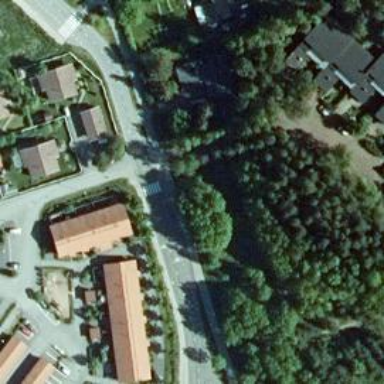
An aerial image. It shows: Footway with asphalt surface and crossing.